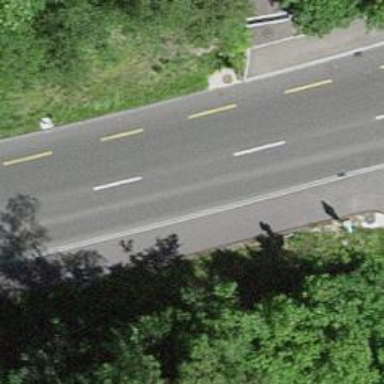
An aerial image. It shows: Secondary road.